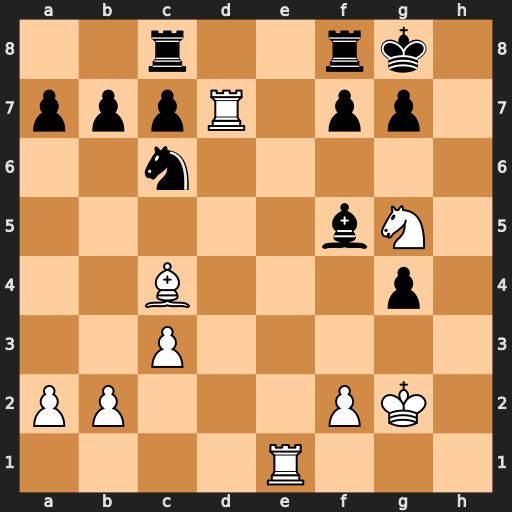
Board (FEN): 2r2rk1/pppR1pp1/2n5/5bN1/2B3p1/2P5/PP3PK1/4R3
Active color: w
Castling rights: -
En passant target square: -
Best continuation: Bxf7+ Rxf7 Rxf7